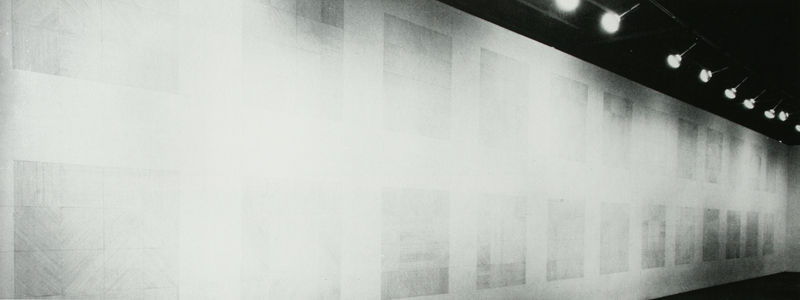
Titel: Drawing Series II (A)
Künstler: Sol Lewitt
Institution: Unbekannt
Schlagwörter: dunkel, schatten, weiß, grau, hell, lampe, lampen, licht, raum, schwarz, zimmer, wand, helld, innenraum, boden, decke, mauer, beleuchtung, scheinwerfer, foto, fotografie, wände, ausstellung, quadrate, mauern, sol, wandbild, lewitt, installation, wan, helle, gleissend, sol lewitt, instalation, bodend